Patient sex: F
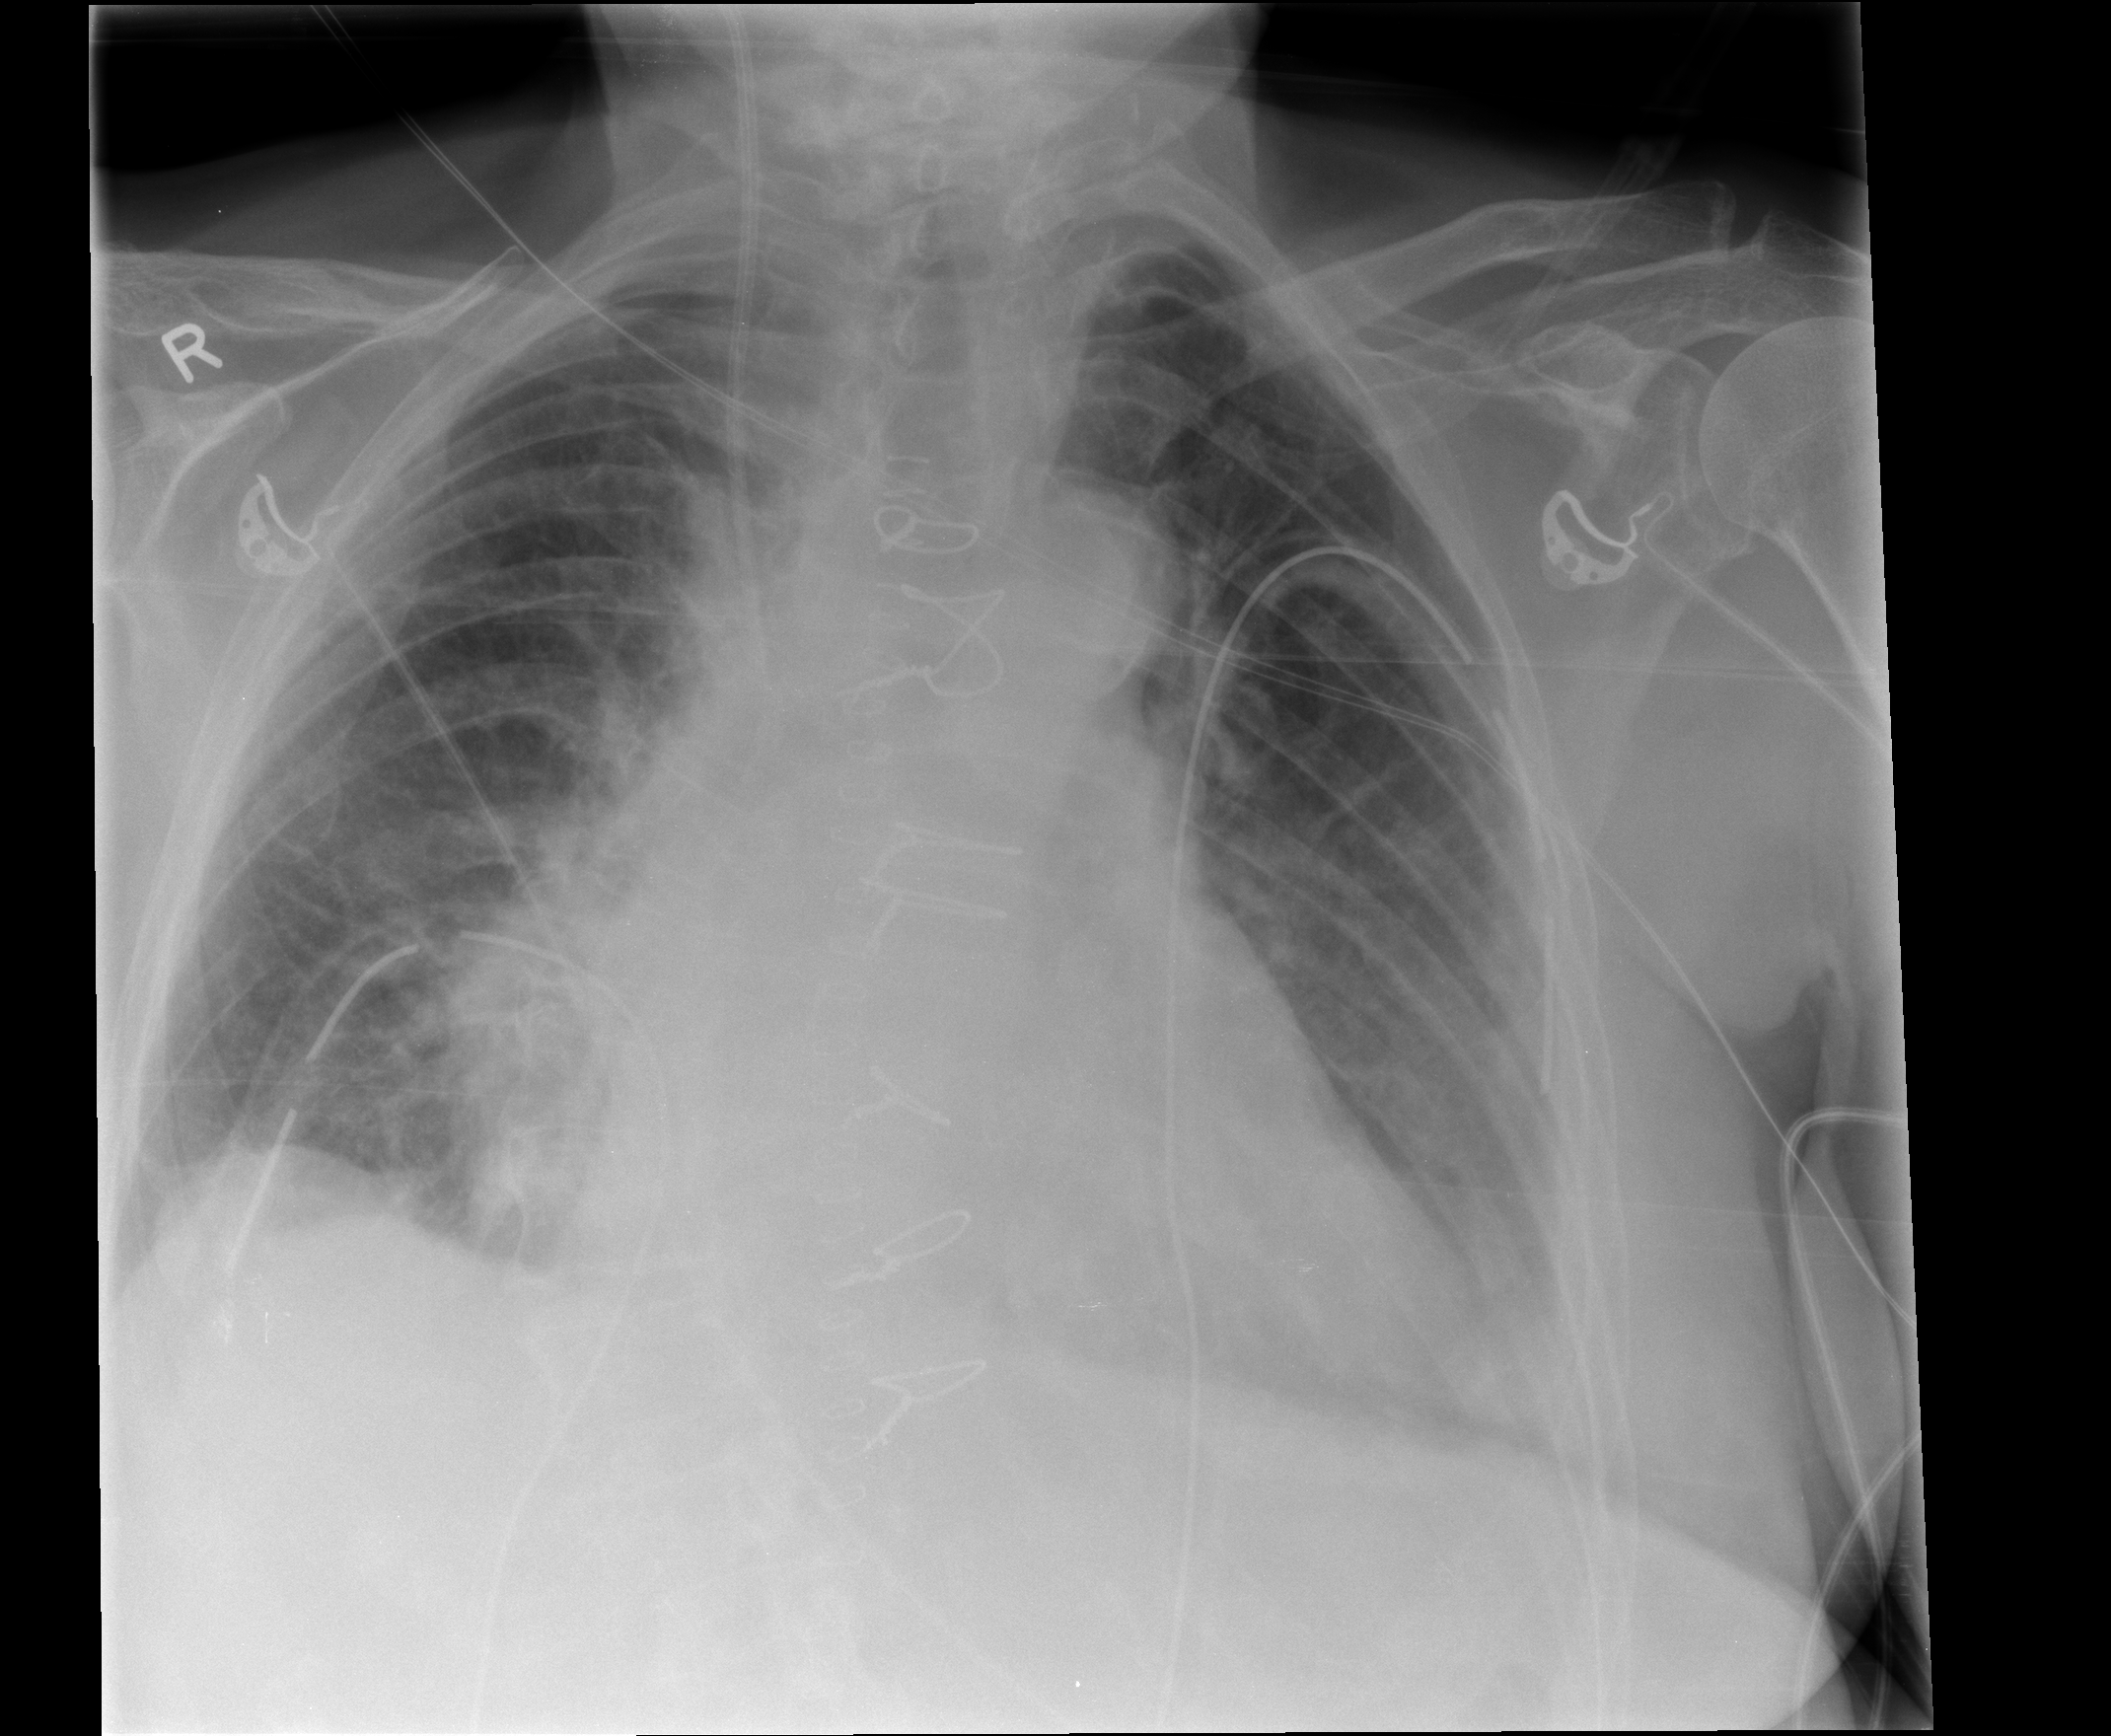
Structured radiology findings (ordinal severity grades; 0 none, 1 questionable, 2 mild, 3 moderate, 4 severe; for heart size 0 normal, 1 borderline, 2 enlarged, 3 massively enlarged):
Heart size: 2
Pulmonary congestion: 2
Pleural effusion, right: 0
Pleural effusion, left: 2
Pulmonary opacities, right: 0
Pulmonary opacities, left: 0
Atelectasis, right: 2
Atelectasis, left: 2